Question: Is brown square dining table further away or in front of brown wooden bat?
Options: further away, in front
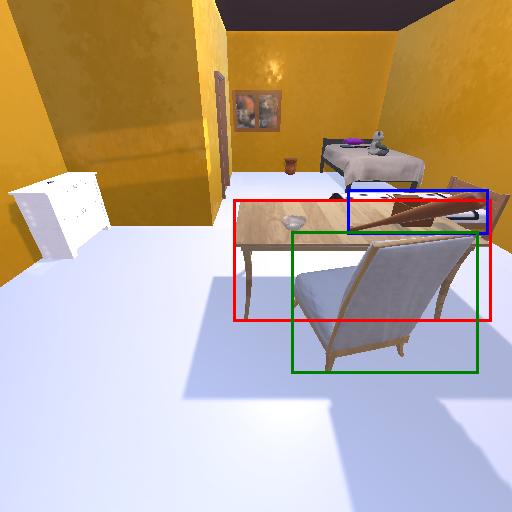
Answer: further away